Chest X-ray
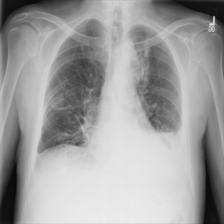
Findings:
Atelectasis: negative
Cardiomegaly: negative
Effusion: negative
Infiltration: negative
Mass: negative
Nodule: negative
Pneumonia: negative
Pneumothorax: negative
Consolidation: negative
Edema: negative
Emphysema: negative
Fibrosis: negative
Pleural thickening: negative
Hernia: negative